Question: Alright. I am new to objective-c, and I am trying to detect two views overlapping. I originally used 'CGRectContainsRect' (which worked perfectly) but noticed that this calls true even if the views barely overlap. However, because the views are small, I only want the condition to be true if they heavily overlap. So, I am trying to use 'CGRectContainsPoint' instead, where the point I check is the center of the second view.
Making this change is causing me some issues. Here is my whole if statement (though I have isolated the issue to the 'CGRectContainsPoint' part:
'''
NSDictionary *dictInQ = masterDict[n];
UIView *overlapV = dictInQ[@"view"];
NSNumber *overlapB = dictInQ[@"hiddenBool"];
//if it's not itself and they intersect and they are in the same column and both views are not hidden
if (overlapV != colorV && CGRectContainsPoint([overlapV frame], CGPointMake(colorV.center.x, colorV.center.y)) && startLocation == overlapV.frame.origin.x && [colorB intValue]!=1 && [overlapB intValue]!=1)
'''
Originally when I used 'CGRectContainsRect' I used '[overlapV frame]' and '[colorV frame].' Now I am attempting to use the 'overlapV' view and check if it contains the center of view 'colorV.' I have tried replacing 'CGPointMake(colorV.center.x, colorV.center.y)' with 'colorV.center' to no avail, and I have read documentation on CGRectContainsPoint and CGPointMake and examined similar questions.
What really puzzles me is that there is no error shown with this if statement line. It compiles fine, and when the CGRectContainsPoint should be evaluating true from the simulator, Xcode's error points to the first line executed in the if statement (though this line isn't what's causing problems either; I tried commenting it out and it just raises the error at the next line instead). Any thoughts on what could be causing this?
: here is a screenshot of the views when overlapping enough to cause the CGRectContainsPoint to correctly evaluate to true (the trouble is that it also causes an error on the proceeding line).

: To clarify, the breakpoint always happens on whatever line is called just after the 'CGRectContainsPoint' passes (regardless of what I change the line to be). For instance, in my most recent test, the breakpoint highlighted line 'NSLog(@"start");' and said 'Thread 1: breakpoint 2.1,' but no output was printed to the console like a typical error message.
: Now to my astonishment, changing the CGRectContainsPoint back to the original, working, 'CGRectContainsRece([overlapV frame], [colorV frame])' now doesn't work. However, the difference is that the program doesn't break when it should evaluate to 'True'; it just keeps running like the if statement never should have been called.
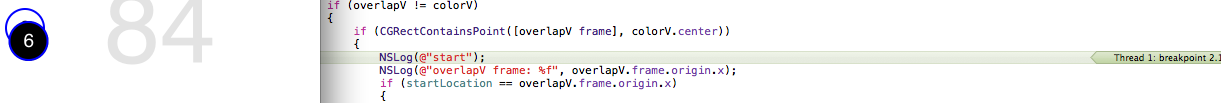
Answer: I think that I missed the main point of your question earlier. A breakpoint is not an error, but simply a way to pause the execution of the program so that you can look at memory and step through the program line by line. To get rid of it, simply click the breakpoint symbol to the left of the line of code that has it:

Or you can click the "continue program execution" button at the bottom:

Just to make debugging easier, I would suggest re-writing your if statement like this:
'''
if (overlapV != colorV)
{
// CGPointMake is not required here because a view's center is already a CGPoint.
// Note that it won't cause a problem, it just isn't needed.
if (CGRectContainsPoint([overlapV frame], colorV.center))
{
if (startLocation == overlapV.frame.origin.x)
{
if ([colorB intValue] != 1)
{
if ([overlapB intValue] != 1)
{
// All are true
}
}
}
}
}
'''
Now, you can step through one line at a time and see for sure which line is the problem. The 'CGRectContainsPoint' looks right though. If it turns out to actually be the problem, please post a picture of what the views look like when this should be returning true.